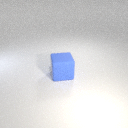
large blue rubber cube